Question: I'm trying to create a MainMenu for my application that looks similar to the one used by Mozilla Firefox:

So that it displays over aero glass. I can think of a few ways to do this, except they would be ugly, and probably ruin the experience of the program due to them being hackish.
I'm wondering if there is a way to custom draw the 'MainMenu' control, similar to how you can override the 'OnPaint' method on other controls (which for some reason, 'MainMenu' doesn't have). Or if that is not possible, what sort of hacky ways could I use that wouldn't ruin the UX.
Yes, I'm sure there is a ridiculously easy way to do this in WPF, and I would love to be able to take the time to learn it, but my application is already in a semi-mature stage, and it would be extremely inconvenient to switch to a different UI platform at this point.
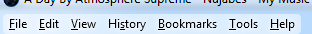
Answer: I ended up creating my own control that inherits ToolStripMenuItem and overriding OnPaint and drawing the text with 'DrawThemeTextEx', and using a modified version of the MenuStrip renderer found <URL> that omits the rendering of header text (so it doesn't conflict with 'DrawThemeTextEx' and the background bar of the ToolStrip.
Final product looks like this: